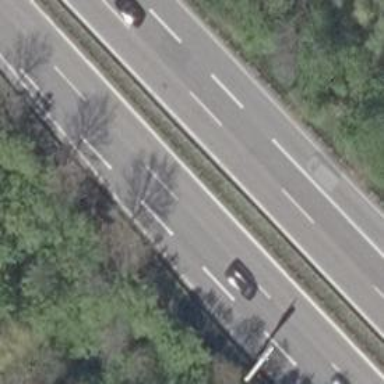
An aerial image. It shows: Trunk highway with embankment.